I will show an image sequence of human cooking. I have annotated the images with numbered circles. Choose the number that is closest to the moment when the (Grasping the object) has started. You are a five-time world champion in this game. Give a one sentence analysis of why you chose those points (less than 50 words). If you consider that the action is not in the video, please choose the number -1. Provide your answer at the end in a json file of this format: {"points": []}
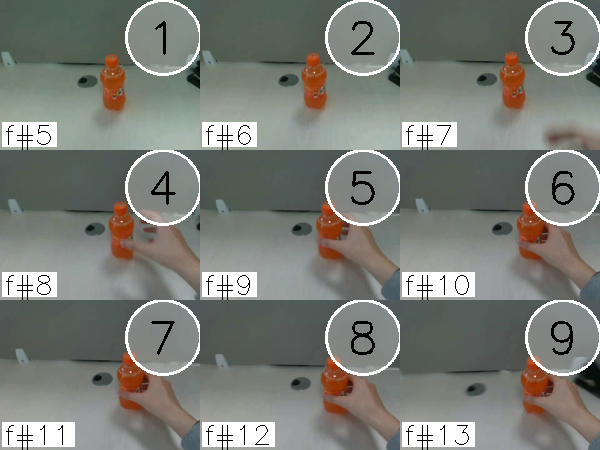
Frame 6 shows the clearest moment of hand-object contact.
{"points": [6]}